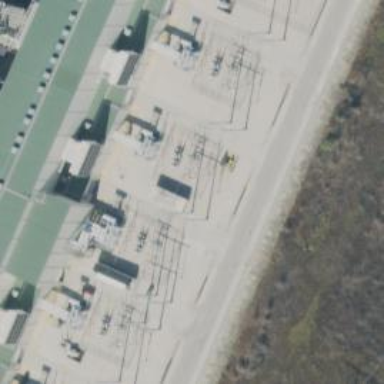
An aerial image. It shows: Switch used for power control.